Question: How do I mock AsNoTracking method? In below example, DbContext has injected to the service class.It works fine if I remove AsNoTracking extension method from GetOrderedProducts method, but with AsNoTracking test fails because it returns null.
I've also tried to mock AsNoTracking to return proper value but it didn't work.
'''
public interface IUnitOfWork
{
IDbSet<TEntity> Set<TEntity>() where TEntity : class;
int SaveAllChanges();
}
public class Entites : DbContext, IUnitOfWork
{
public virtual DbSet<Product> Products { get; set; } // This is virtual because Moq needs to override the behaviour
public new virtual IDbSet<TEntity> Set<TEntity>() where TEntity : class // This is virtual because Moq needs to override the behaviour
{
return base.Set<TEntity>();
}
public int SaveAllChanges()
{
return base.SaveChanges();
}
}
public class ProductService
{
private readonly IDbSet<Product> _products;
private readonly IUnitOfWork _uow;
public ProductService(IUnitOfWork uow)
{
_uow = uow;
_products = _uow.Set<Product>();
}
public IEnumerable<Product> GetOrderedProducts()
{
return _products.AsNoTracking().OrderBy(x => x.Name).ToList();
}
}
[TestFixture]
public class ProductServiceTest
{
private readonly ProductService _productService;
public ProductServiceTest()
{
IQueryable<Product> data = GetRoadNetworks().AsQueryable();
var mockSet = new Mock<DbSet<Product>>();
mockSet.As<IQueryable<Product>>().Setup(m => m.Provider).Returns(data.Provider);
mockSet.As<IQueryable<Product>>().Setup(m => m.Expression).Returns(data.Expression);
mockSet.As<IQueryable<Product>>().Setup(m => m.ElementType).Returns(data.ElementType);
mockSet.As<IQueryable<Product>>().Setup(m => m.GetEnumerator()).Returns(data.GetEnumerator());
var context = new Mock<Entites>();
context.Setup(c => c.Products).Returns(mockSet.Object);
context.Setup(m => m.Set<Product>()).Returns(mockSet.Object);
context.Setup(c => c.Products.AsNoTracking()).Returns(mockSet.Object);
_productService = new ProductService(context.Object);
}
private IEnumerable<Product> GetRoadNetworks()
{
return new List<Product>
{
new Product
{
Id = 1,
Name = "A"
},
new Product
{
Id = 2,
Name = "B"
},
new Product
{
Id = 1,
Name = "C"
}
};
}
[Test]
public void GetOrderedProductTest()
{
IEnumerable<Product> products = _productService.GetOrderedProducts();
List<string> names = products.Select(x => x.Name).ToList();
var expected = new List<string> {"A", "B", "C"};
CollectionAssert.AreEqual(names, expected);
}
}
'''
The problem is AsNoTracking returns null in unit test

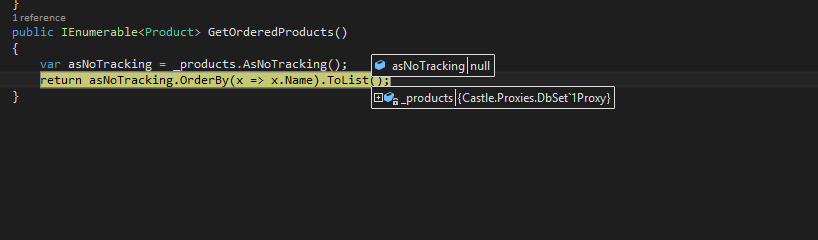
Answer: Looking at the <URL>' extension method:
'''
public static IQueryable AsNoTracking(this IQueryable source)
{
var asDbQuery = source as DbQuery;
return asDbQuery != null ? asDbQuery.AsNoTracking() : CommonAsNoTracking(source);
}
'''
Since 'source' (your 'DbSet<Product>' you're trying to mock) is indeed a 'DbQuery' (because 'DbSet' is deriving from 'DbQuery'), it tries to invoke the 'real' (non-mocked) 'AsNoTracking()' method which rightfully returns null.
Try to mock the 'AsNoTracking()' method as well:
'''
mockSet.Setup(x => x.AsNoTracking()).Returns(mockSet.Object);
'''